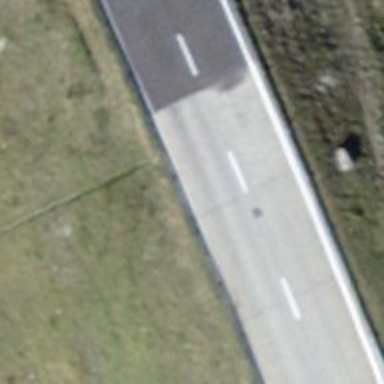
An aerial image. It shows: Primary highway with concrete surface.